Question: I'm using <URL>
I'm trying to set up a subscription that will receive messages that have not been filtered into any other existing subscription.
I have 3 console apps, one that creates topics and subscriptions, one that sends messages to the topic, and one that receives messages from a subscription.
I'm also using the <URL> to see what is happening with my console apps.
I have tried setting up the topic as described on <URL> ie the FilterAction and FilterExpression properties
'''
RuleDescription matchNoneRule = new RuleDescription()
{
FilterAction = new SqlFilterAction("set defer = 'yes';"),
FilterExpression = new MatchNoneFilterExpression()
};
'''
The RuleDescription class I'm using is in v2.1.0.0 of the Microsoft.ServiceBus.dll
It has the following properties available,

How do I send a message that matches no other filters to a particular subscription?
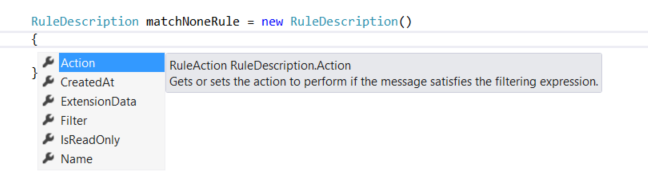
Answer: From <URL> which suggests setting the 'EnableFilteringMessagesBeforePublishing' property on the topic.
It then suggests that on sending a message to this topic a message will trigger the 'NoMatchingSubscriptionException'
I'm creating my topic with this code
'''
var myTopic = new TopicDescription(topicName)
{
EnableFilteringMessagesBeforePublishing = true
};
namespaceManager.CreateTopic(myTopic);
'''
I'm sending a message to the topic that doesn't match any filters and I can catch the exception and potentially resend the message with a property that does match a filter, e.g.:
'''
try
{
topicClient.Send(message);
Console.WriteLine(string.Format("Message sent: Id = {0}, Body = {1}", message.MessageId, message.GetBody<string>()));
}
catch (NoMatchingSubscriptionException ex)
{
string messageBody = message.GetBody<string>();
BrokeredMessage msg = new BrokeredMessage(messageBody);
msg.Properties.Add("Filter", "NoMatch");
foreach (var prop in message.Properties)
{
msg.Properties.Add(prop.Key, prop.Value);
}
topicClient.Send(msg);
Console.WriteLine("
NoMatchingSubscriptionException - message resent to NoMatchingSubscription");
Console.WriteLine(string.Format("Message sent: Id = {0}, Body = {1}", msg.MessageId, msg.GetBody<string>()));
}
'''